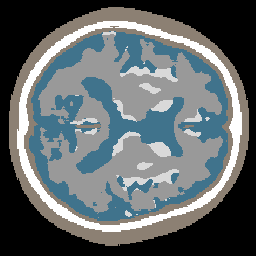
Label: no_lesion